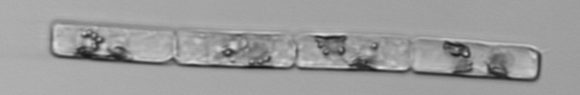
Label: Guinardia_delicatula